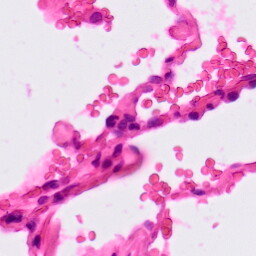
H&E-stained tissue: Lung